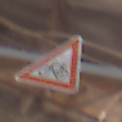
Verkehrszeichen: RadverkehrRechts
Umgebung: Outdoor, Urban
Tageszeit: MorningAfternoon
Wetter: Clear
Licht: Natural
Jahreszeit: NotSpecified
Kontrast: MediumContrast